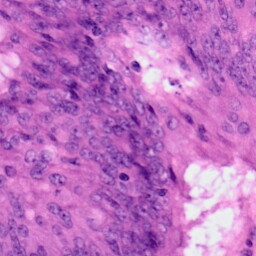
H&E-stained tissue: Colon